Aerial crown-view tile of a tropical tree (Barro Colorado Island, Panama), acquired 20241112:
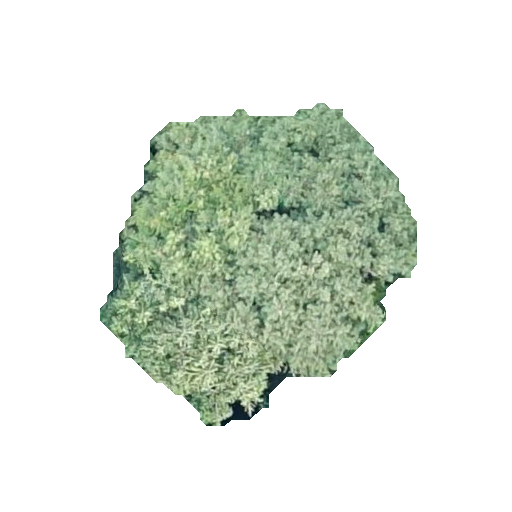
Species: Quararibea stenophylla
GBIF accepted scientific name: Quararibea stenophylla
Crown area: 109.313 m²